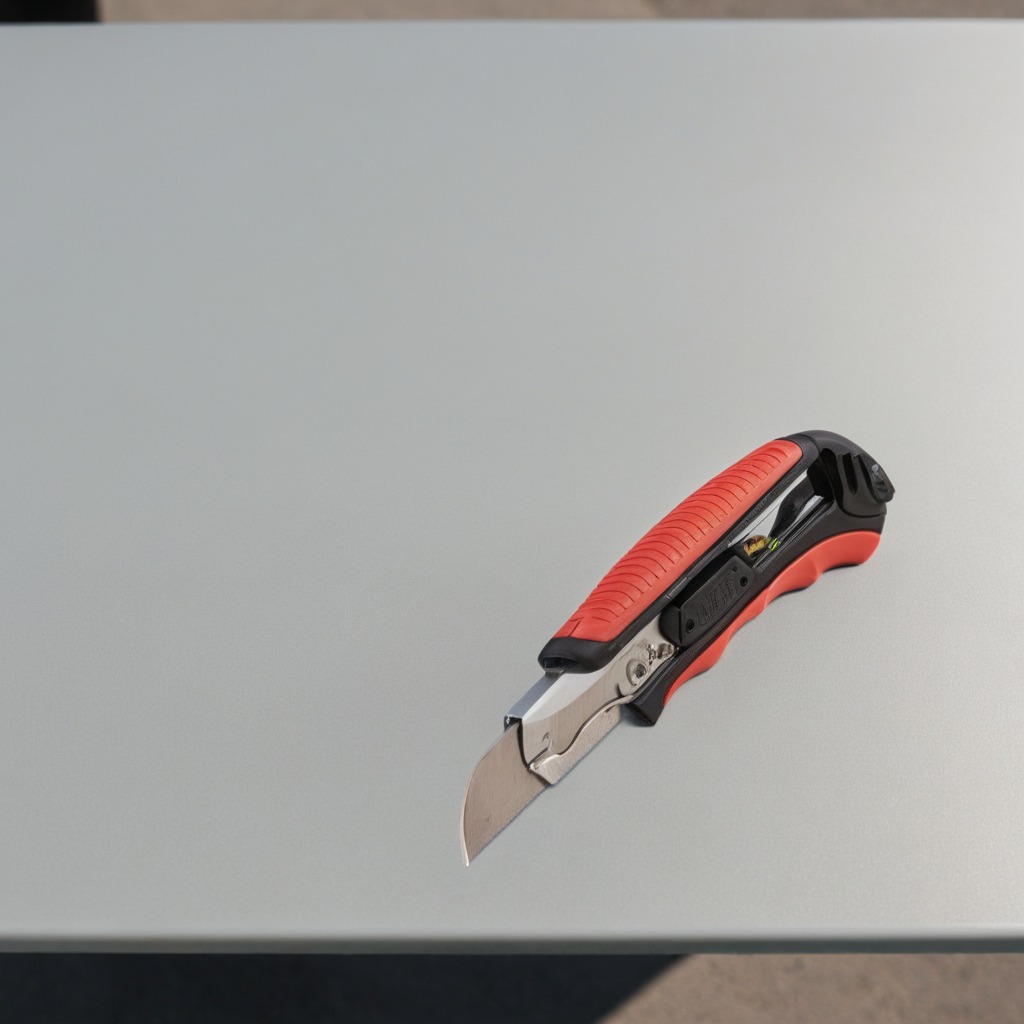
A utility knife is lying on the clean utility table in a temporary outdoor tool station.